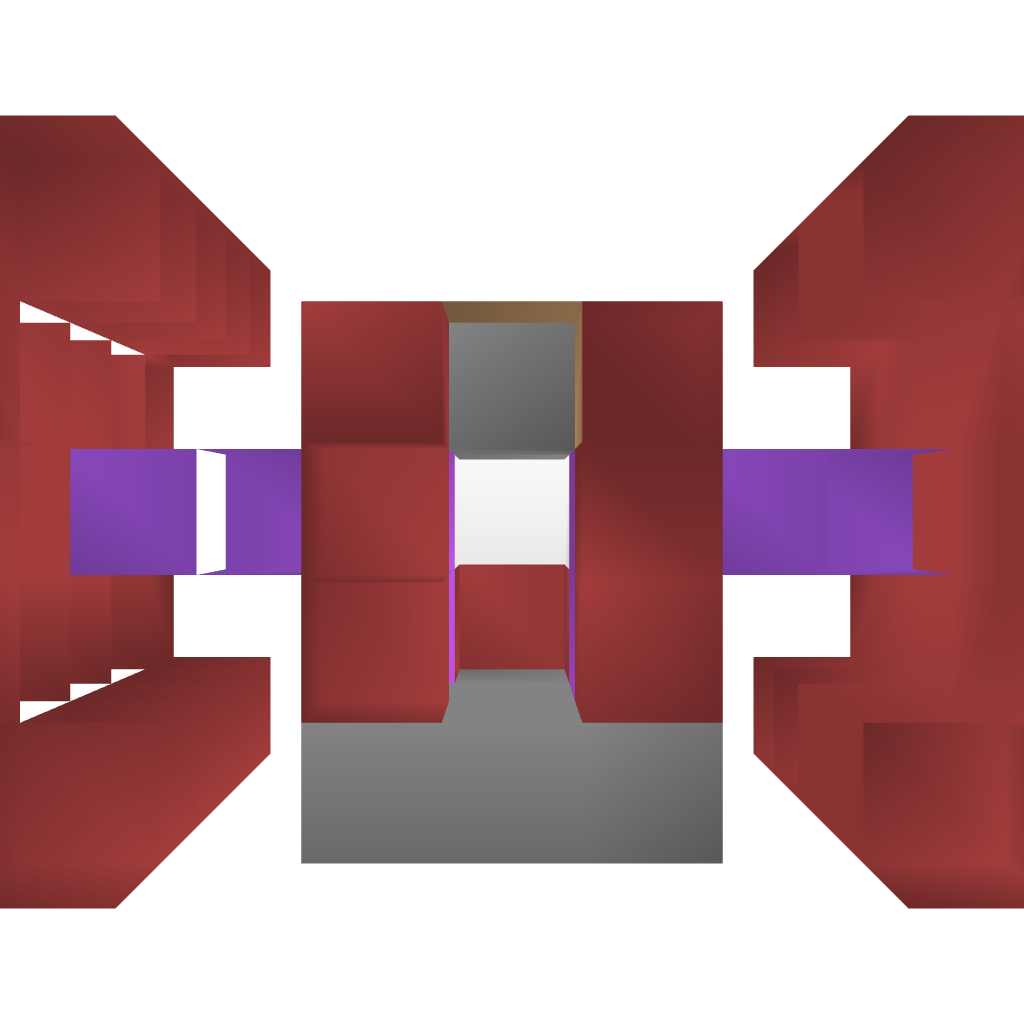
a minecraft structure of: Tie Advanced Version 1 bad low quality